Question: I am not an experienced programmer (programming language MATLAB) and hence have barely any knowledge of advanced algorithms. One of these is the breadth-first search. The concept I understand but implementing it into my problem is difficult for me.
My problem:
I place disks, of equal sizes, randomly in a square and will place the coordinates of the disks into separate matrices when they are one connected network. I colorized them for clarity (see image). Now, I have to find the shortest path from left to right of the network which spans from left to right and want to do this based on the coordinates. The disks have to touch in order to be connected to each other. They cannot form a path if they are not touching.
So this is what I currently have:
I have a matrix with coordinates x and coordinates y in columns 1 and 2, every row representing one of the disks (for ease, let's just take the coordinates of all the connecting disks, excluding those which are not spanning from left to right when connected).
The diameter of the disks is known (0.2).
We can easily identify which disks are on the left boundary of the square and which disks are on the right boundary of the square. These represent the possible starting coordinates and the possible goal coordinates.
'''
% Coordinates of group of disks, where the group connects from left to right.
0.0159 0.1385
0.0172 0.2194
0.0179 0.4246
0.0231 0.0486
0.0488 0.1392
0.0709 0.2109
0.0813 0.0595
0.0856 0.3530
0.1119 0.3756
0.1275 0.2530
0.1585 0.4751
0.1702 0.2926
0.1908 0.3828
0.1961 0.3277
0.2427 0.4001
0.2492 0.4799
0.2734 0.4788
0.3232 0.3547
0.3399 0.3275
0.3789 0.3716
0.4117 0.3474
0.4579 0.3961
0.4670 0.3394
0.4797 0.3279
0.4853 0.4786
0.3495 0.4455
0.4796 0.2736
0.0693 0.0746
0.1288 0.4204
0.1271 0.4071
0.1218 0.4646
0.1255 0.3080
0.4154 0.2926
'''
Positions of disks and colored the connecting disks. Image is very schematic and many more disks should be expected in a much larger area (keeping same size disks).

My strategy was to set up a breadth-first search, taking the starting coordinates as one of the disks (can be any) on the left side of the square. The goal will be to find the shortest path to the right side of the square.
To my understanding, I want to pick a starting coordinate and check all disks if they are within a diameter distance (middle point to middle point of the disks) of my starting coordinate. If they are within range of my starting coordinate I want to place them in a 'queue' (natively not supported by MATLAB? but let's set one up ourselves). Then, the next step is to take the first disk which was close enough and do the same for this one. I can do this but once I have to do the second disk which was within my first disk, I am lost in how and/or what data structure I should take and how to save the 'path' which it is finding. This means I can find a path but not all paths and hence also not the shortest path.
I appreciate any help! Maybe some documentation which I have not seen yet or maybe an example which is very comparable.
Best regards,
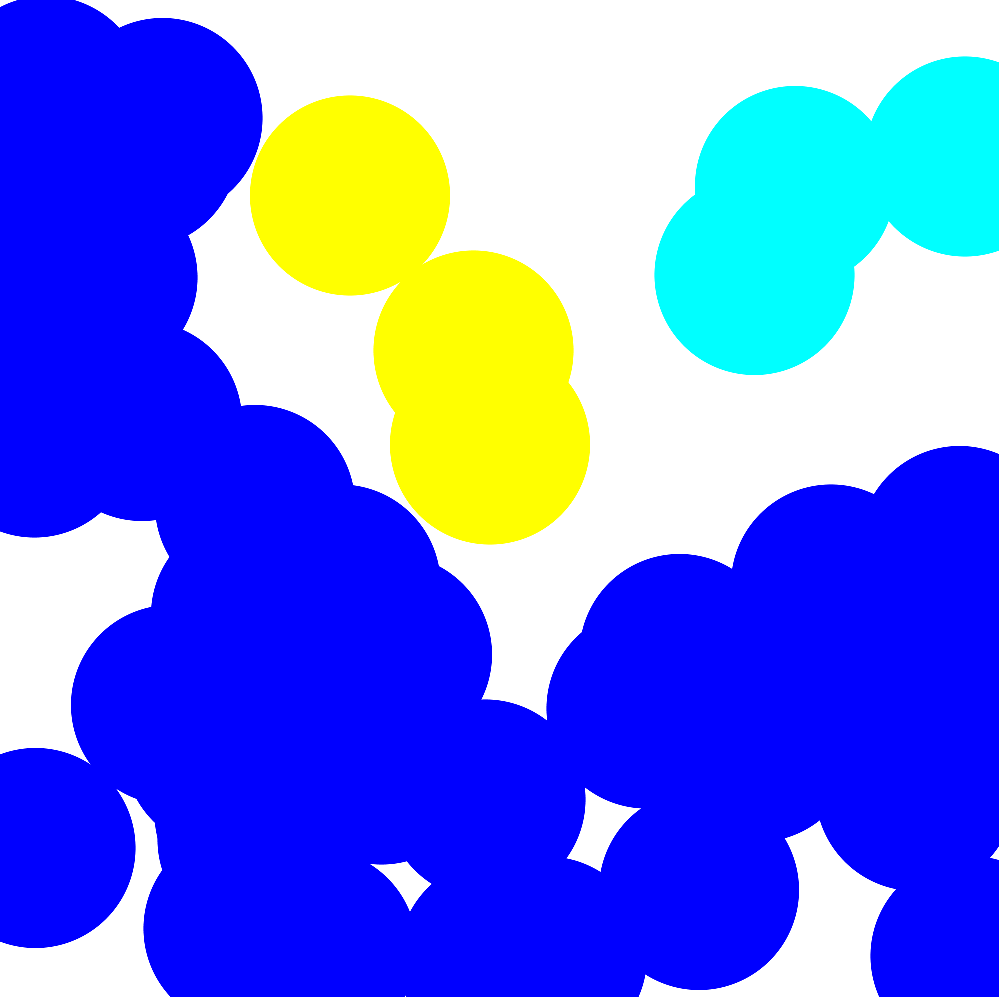
Answer: This question has now been solved!
The way I have solved this was close to what was already suggested in my question but also with help from some of the comments.
The distance between coordinates can be put into a matrix. Let us look at coordinate (disk) 1 and coordinate (disk 3). This means that we will be at elements (1,3) and (3,1). If the disks are within touching distance, these two elements will indicate a 1 and otherwise a 0. This is done for all disks and this creates the adjacency matrix.
I created a 'graph' with the built-in function 'G = Graph(adjacency matrix)' we can create an undirected graph. Then with the built in function '[path, distance of path] = shortestpath(G,s,t)' where G is the graph and s and t are the starting disks (in this case, indicated by integers), the shortest path can be found from disk s to t.
There is however one thing that we must pay attention to and that is representing the actual distance between disks. If we look at G, we can actually see that it contains two objects. One representing the nodes and the other representing the edges. The edges is crucial for the coordinate based distances as we can set the 'weight' of the edge as the distance between two disks. This can simply be done by looping over the nodes and calculating the distance between the neighbouring nodes and inserting them into the weight ('G.Edges.Weight(i) = distance between the respective nodes').
How do I find the optimal path from left to right? I loop over all starting disks (defined as touching the left side of the square) and find the shortest path to all disks that touch the right side of the square. Saving the distances of the paths the actual shortest path can be found.
To give you an example of what can be achieved, the following video shows what paths from every starting disk can be found and the final frame shows the shortest path. <URL> The shortest path I have also attached here:
<URL>
If there are any questions you would like to ask me about specifics, let me know.